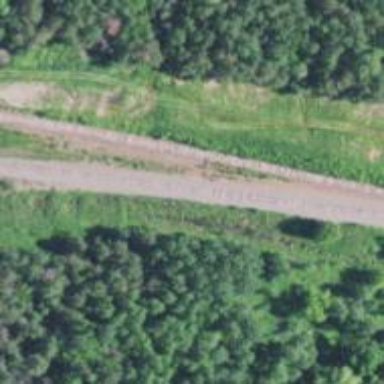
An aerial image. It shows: Disused railway siding with one track.